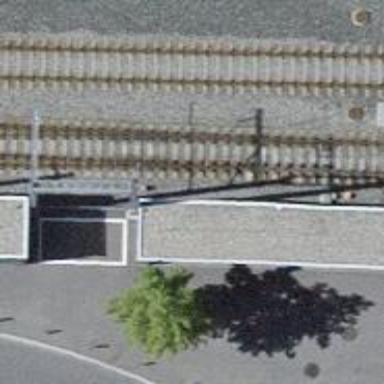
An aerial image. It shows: Railway switch.